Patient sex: F
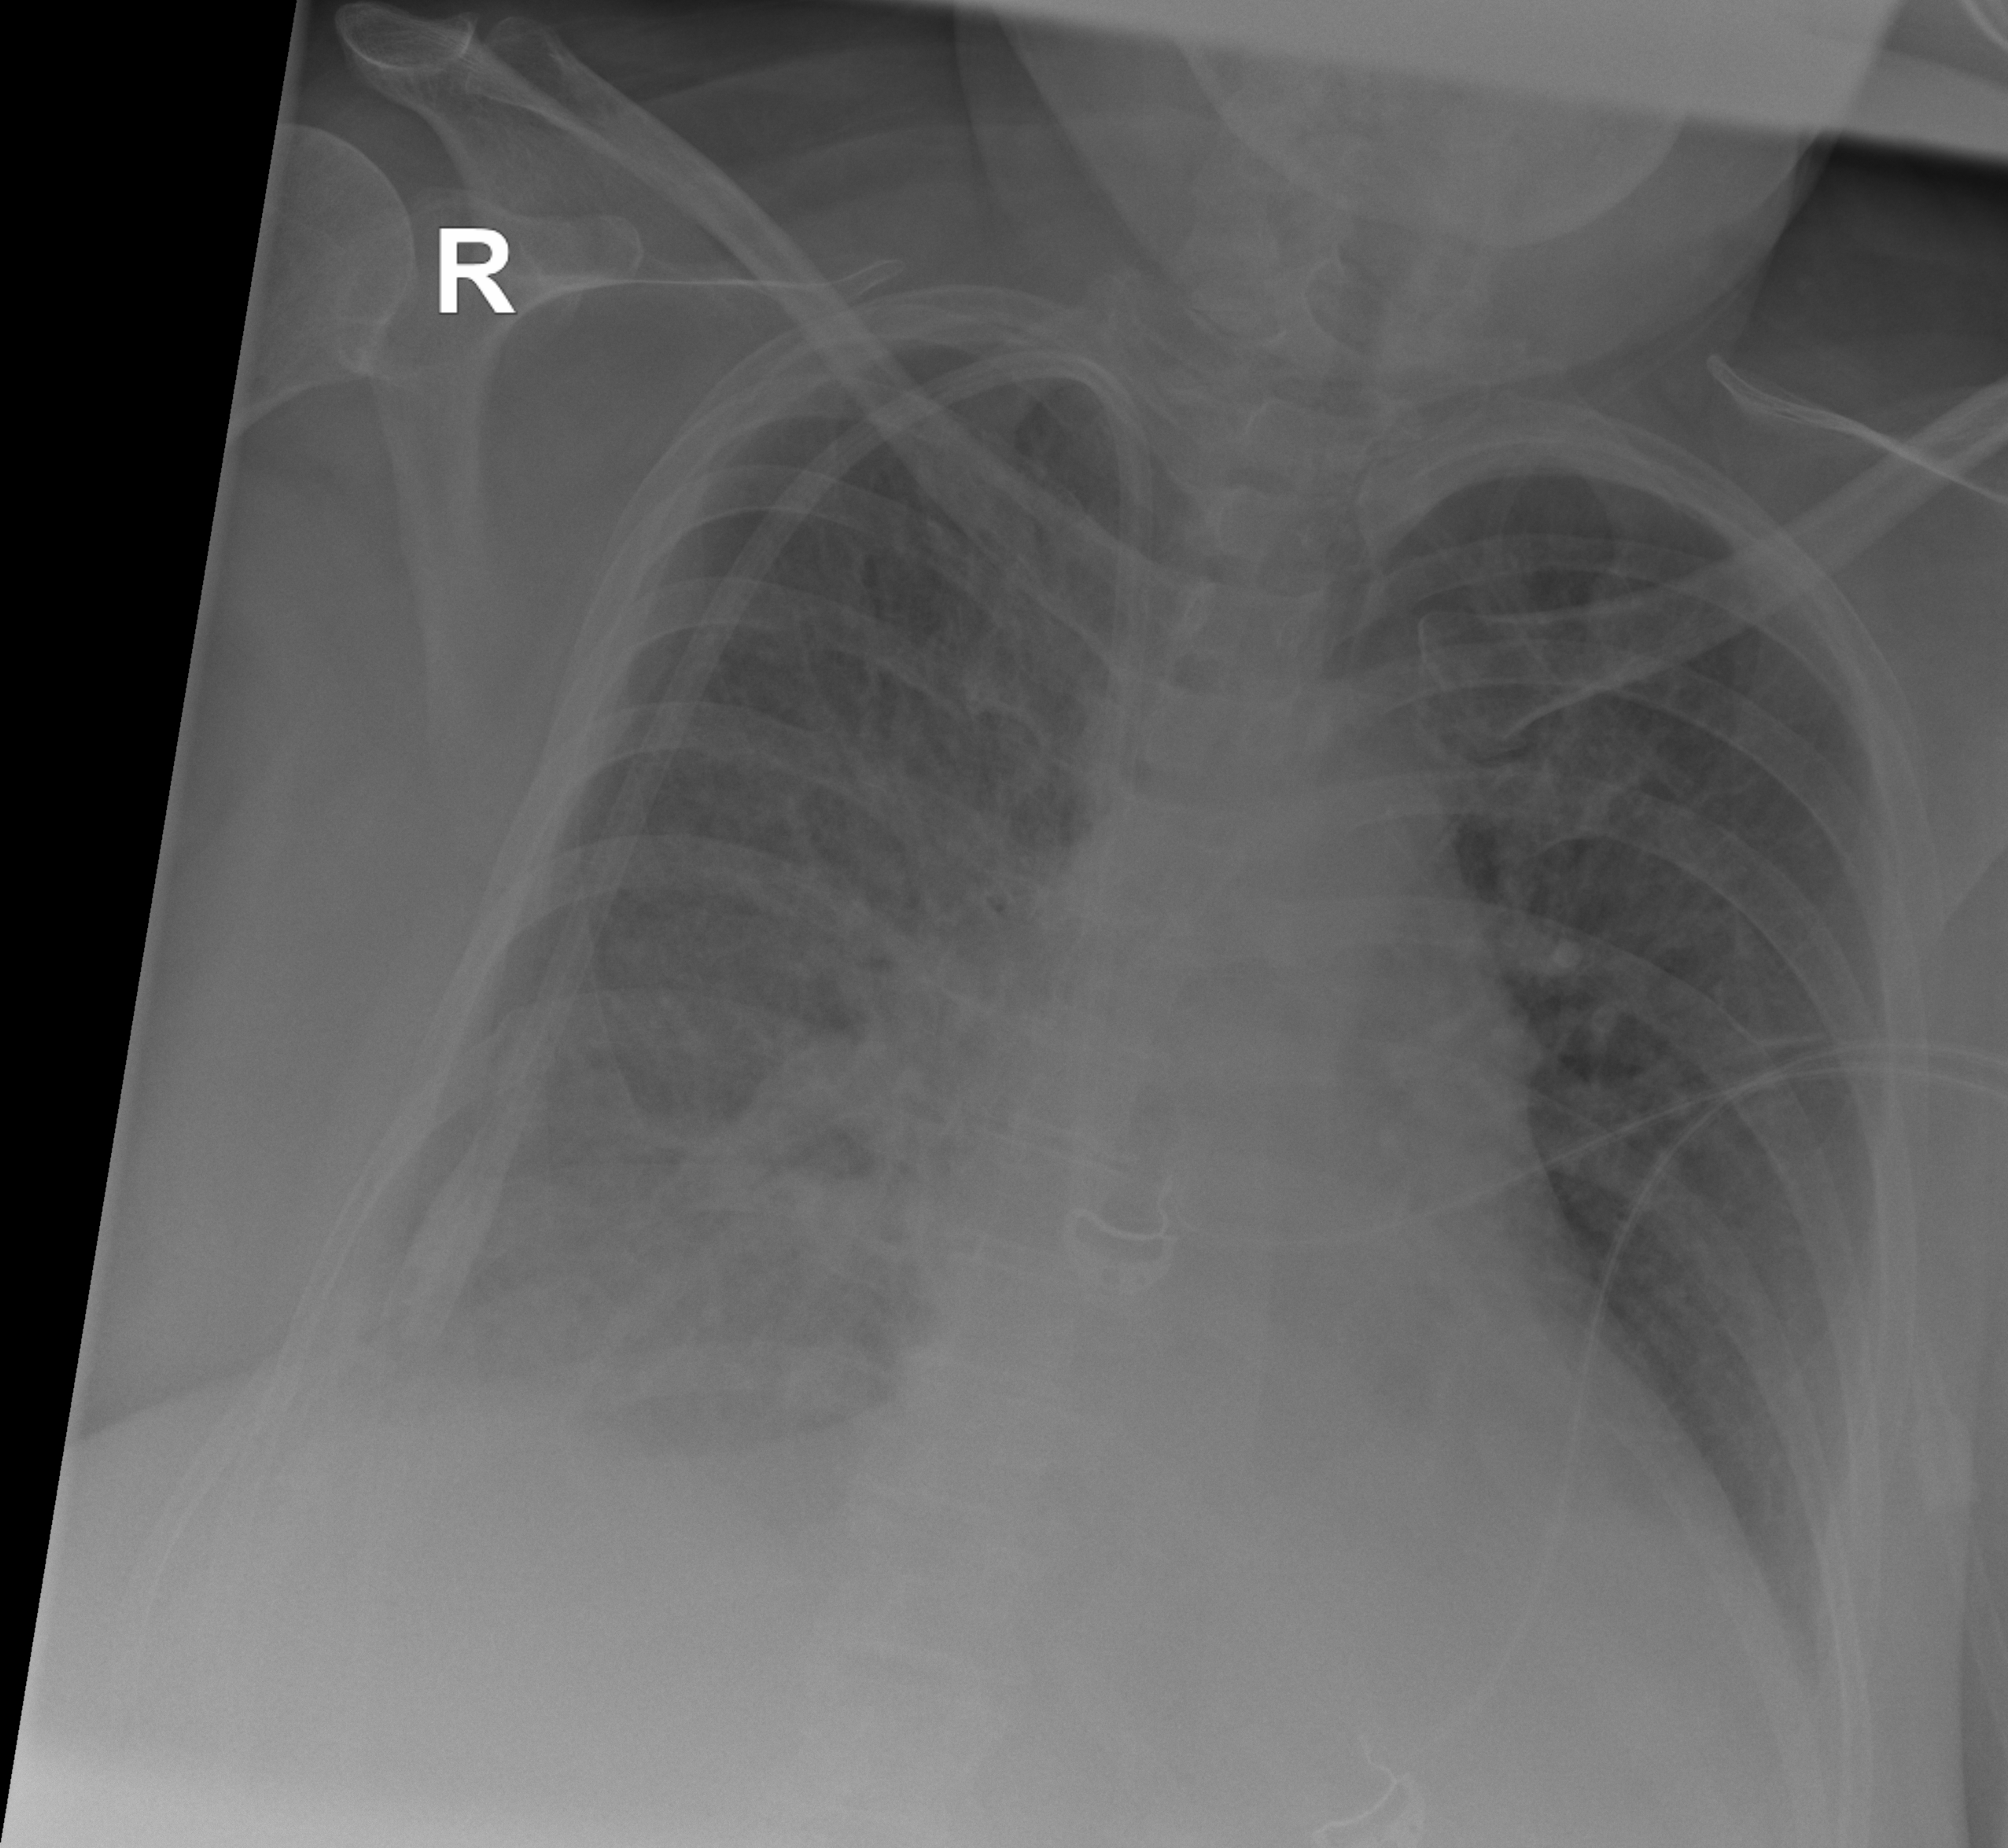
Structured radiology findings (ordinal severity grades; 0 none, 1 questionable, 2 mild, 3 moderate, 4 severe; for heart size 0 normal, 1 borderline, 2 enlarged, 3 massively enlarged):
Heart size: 2
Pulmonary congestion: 2
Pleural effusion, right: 2
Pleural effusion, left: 2
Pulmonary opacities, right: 2
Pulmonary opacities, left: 2
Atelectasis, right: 2
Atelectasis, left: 2